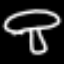
Label: mushroom